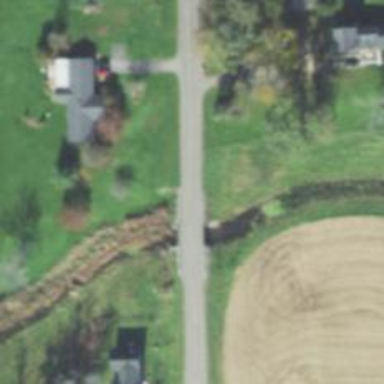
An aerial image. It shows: Residential road with bridge.